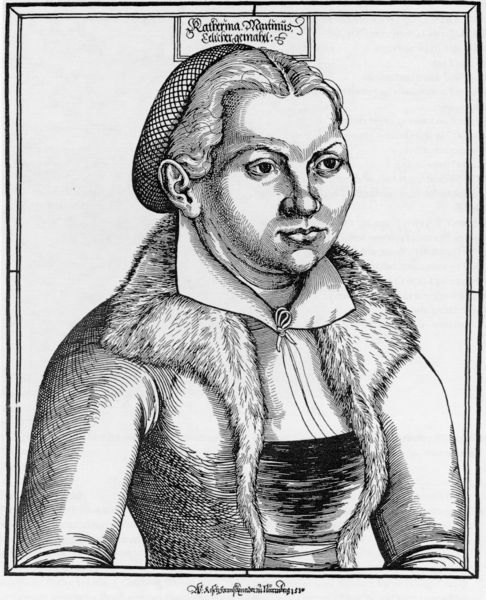
Titel: Bildnis der Katharina Luther, geb. von Bora
Künstler: Wolfgang Resch
Institution: (Seriendruck)
Schlagwörter: dunkel, kopf, weiß, brust, frau, frisur, grau, haar, hell, hut, kleid, mund, nase, ohr, profil, schwarz, skizze, stirn, zeichnung, blick, dame, haube, malerei, schleife, jacke, jung, mütze, augen, band, bluse, gesicht, kleidung, knoten, kragen, pelz, rahmen, ärmel, bild, bildnis, portrait, porträt, signatur, haare, mantel, schnur, augenbrauen, brustbild, bruststück, frontal, kinn, kontrast, lippen, locken, mittelscheitel, ohren, renaissance, scheitel, schultern, deutschland, fell, kopfbedeckung, taille, schrift, wangen, mieder, grafik, graphik, rand, tafel, ernst, inschrift, brauen, büste, deutsch, dreiviertelansicht, oberkörper, striche, eng, schild, druck, schwarzweiss, radierung, stich, text, kopie, tracht, serie, pelzkragen, mittelalter, luther, korsett, dürer, freundlich, kupferstich, pelt, reproduktion, netz, risur, blod, beschriftet, namensschild, martin luther, cranach, haarnetz, lucas cranach, unterschirft, katherina, geschnürrt, katharina von bora, lucas cranach d. ä., martinus, #kupferstich, katherina von bora, luthers frau, gesicvht, frau katherina